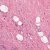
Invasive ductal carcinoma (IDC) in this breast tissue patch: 0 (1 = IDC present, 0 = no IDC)